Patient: sex F, age 76
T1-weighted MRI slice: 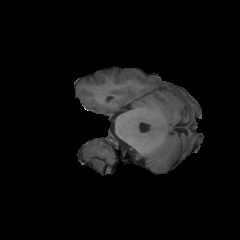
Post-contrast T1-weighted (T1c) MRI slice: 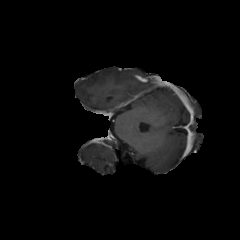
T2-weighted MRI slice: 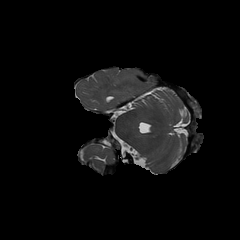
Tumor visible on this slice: no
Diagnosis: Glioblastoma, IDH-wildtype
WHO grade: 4